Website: walmart
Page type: customer-info-address
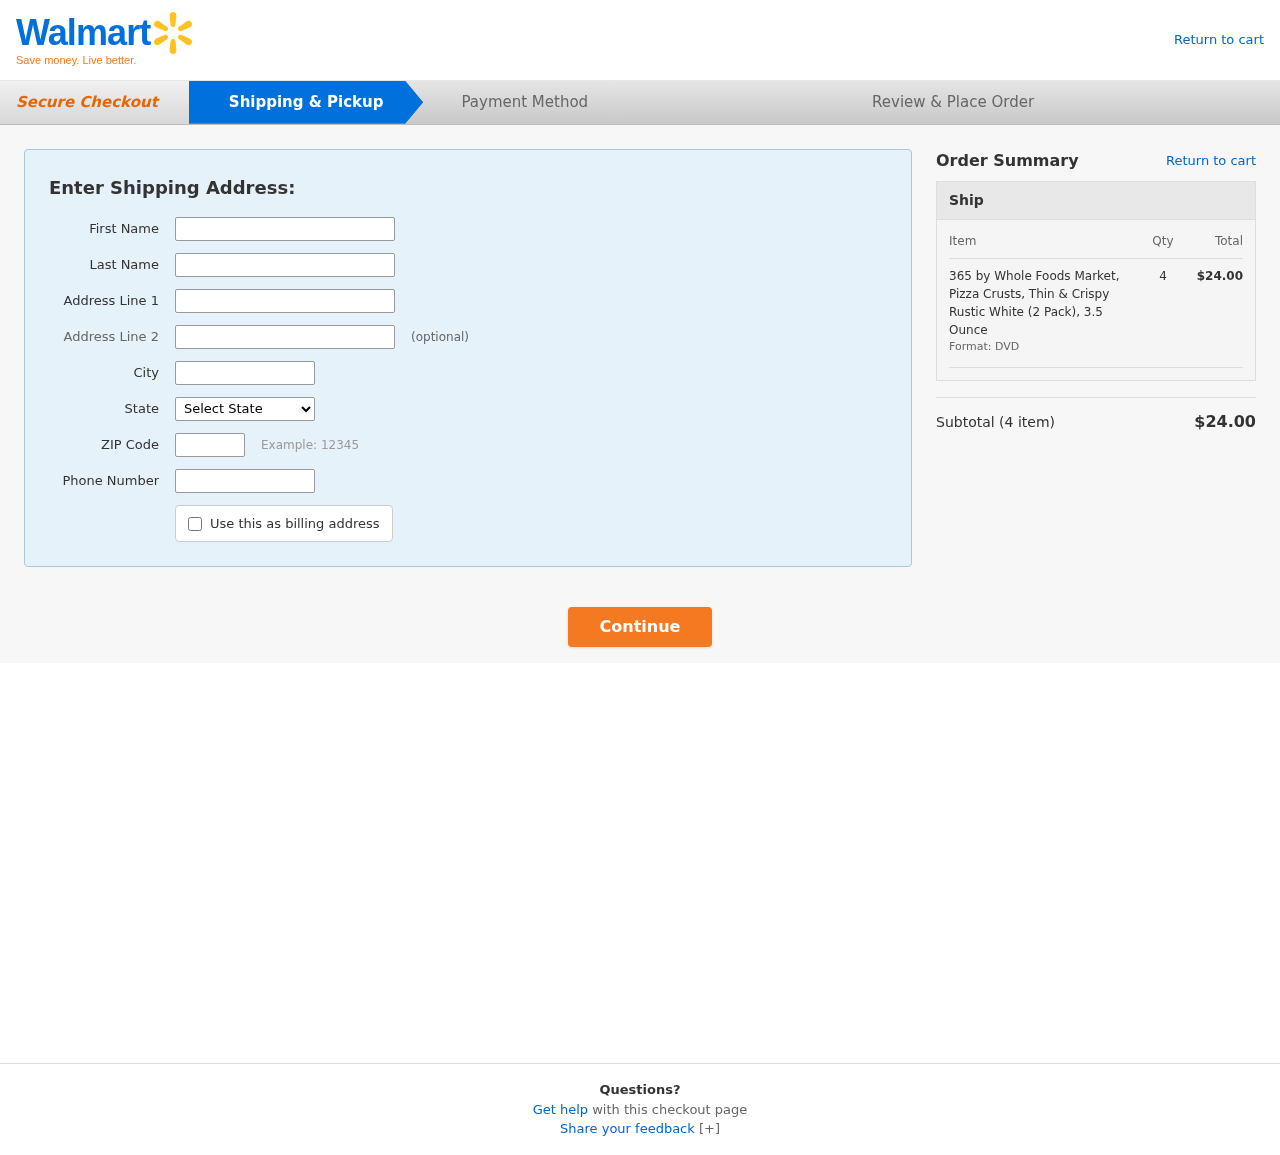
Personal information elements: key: PII_CITY
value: Lake Michaelfort
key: PII_FIRSTNAME
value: Christine
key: PII_LASTNAME
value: Warren
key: PII_PHONE
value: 2284899166
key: PII_POSTCODE
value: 86081
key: PII_STATE
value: VI
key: PII_STREET
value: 383 Delacruz Villages
Product elements: key: PRODUCT1_NAME
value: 365 by Whole Foods Market, Pizza Crusts, Thin & Crispy Rustic White (2 Pack), 3.5 Ounce
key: PRODUCT1_QUANTITY
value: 4
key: PRODUCT1_LINE_TOTAL
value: $24.00
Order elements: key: ORDER_NUM_ITEMS
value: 4
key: ORDER_SUBTOTAL
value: $24.00